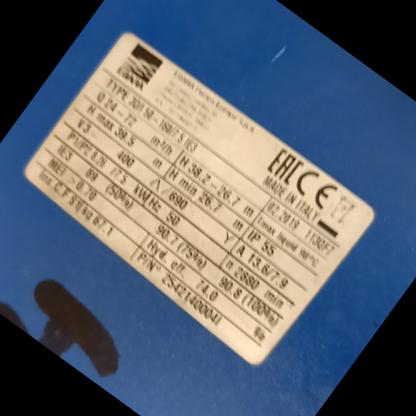
Klasa: tabliczka-znamionowa